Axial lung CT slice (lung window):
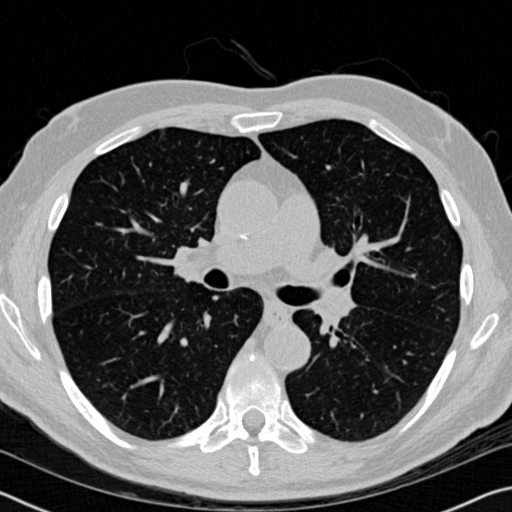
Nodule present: no